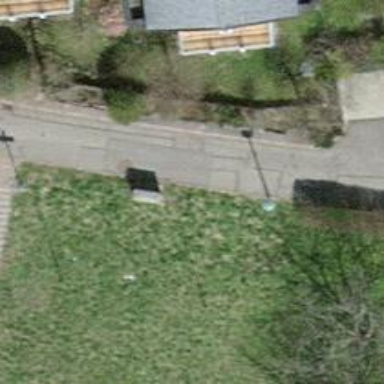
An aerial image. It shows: Power street cabinet.